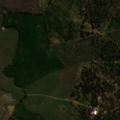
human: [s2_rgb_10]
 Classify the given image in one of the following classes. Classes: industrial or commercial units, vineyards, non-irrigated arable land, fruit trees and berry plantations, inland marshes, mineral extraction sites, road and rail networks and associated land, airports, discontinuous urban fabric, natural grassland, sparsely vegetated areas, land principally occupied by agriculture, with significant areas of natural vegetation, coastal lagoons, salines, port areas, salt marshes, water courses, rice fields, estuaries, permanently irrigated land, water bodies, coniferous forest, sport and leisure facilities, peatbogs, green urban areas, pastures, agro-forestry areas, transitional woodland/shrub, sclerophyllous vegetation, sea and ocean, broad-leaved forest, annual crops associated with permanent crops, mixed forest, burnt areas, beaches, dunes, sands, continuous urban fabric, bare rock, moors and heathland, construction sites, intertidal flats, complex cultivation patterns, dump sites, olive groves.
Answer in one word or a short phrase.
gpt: non-irrigated arable land, permanently irrigated land, rice fields, pastures, agro-forestry areas